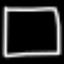
Label: square